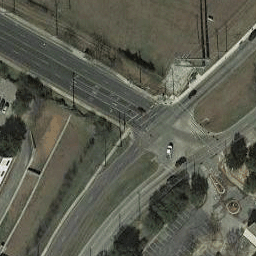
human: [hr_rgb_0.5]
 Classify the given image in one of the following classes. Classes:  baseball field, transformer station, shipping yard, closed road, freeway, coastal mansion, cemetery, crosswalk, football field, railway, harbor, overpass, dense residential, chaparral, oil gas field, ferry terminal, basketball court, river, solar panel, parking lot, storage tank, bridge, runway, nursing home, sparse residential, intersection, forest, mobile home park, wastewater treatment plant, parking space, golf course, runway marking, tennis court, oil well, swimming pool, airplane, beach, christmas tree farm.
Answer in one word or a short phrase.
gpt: intersection